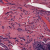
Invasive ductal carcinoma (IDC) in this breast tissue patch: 0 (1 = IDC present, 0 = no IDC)